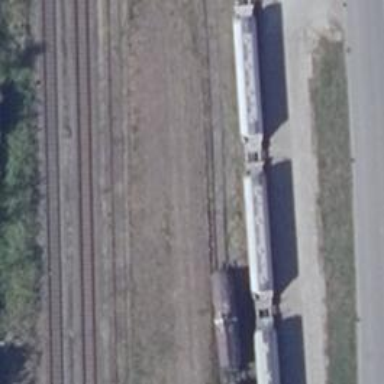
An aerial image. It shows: Railway switch.